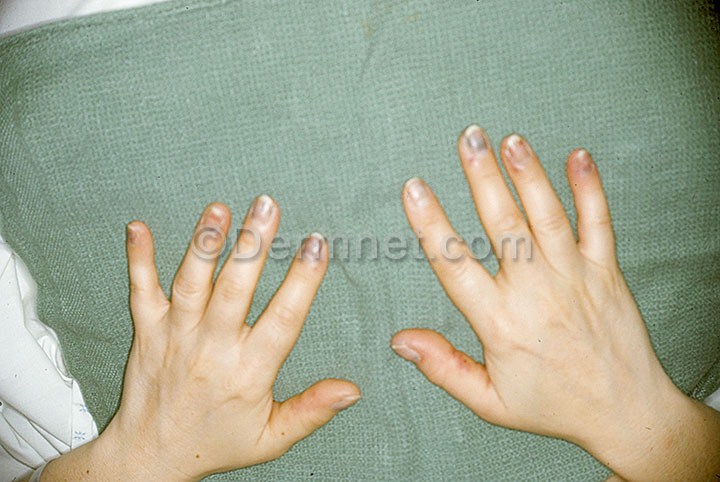
Disease: Systemic Disease